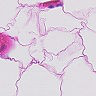
Metastatic tissue present: no